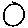
Label: circle